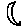
Label: moon